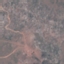
Label: HerbaceousVegetation